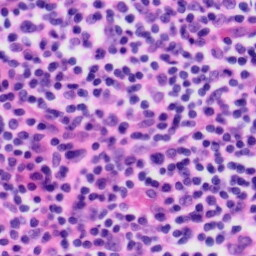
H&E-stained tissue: Tonsil